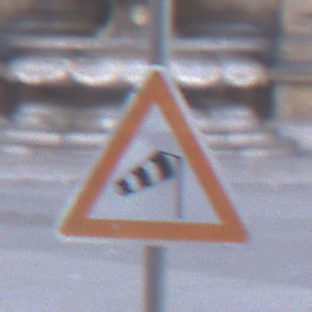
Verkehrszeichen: SeitenwindVonRechts
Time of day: SunriseSunset
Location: Outdoor (Urban)
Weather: PartlyCloudy
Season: NotSpecified
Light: Natural